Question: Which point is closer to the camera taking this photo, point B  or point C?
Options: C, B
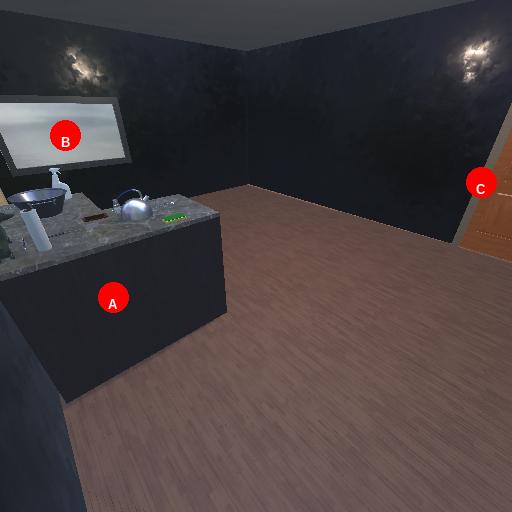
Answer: C